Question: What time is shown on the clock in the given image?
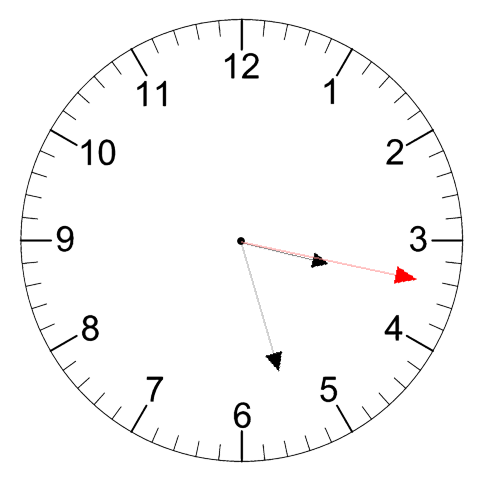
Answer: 03:27:17